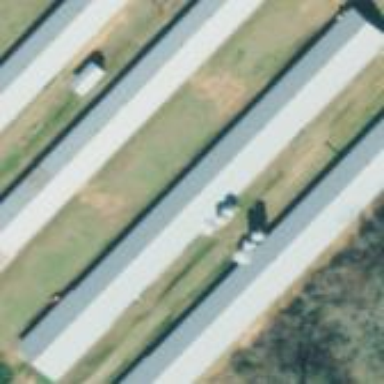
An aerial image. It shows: Poultry house.